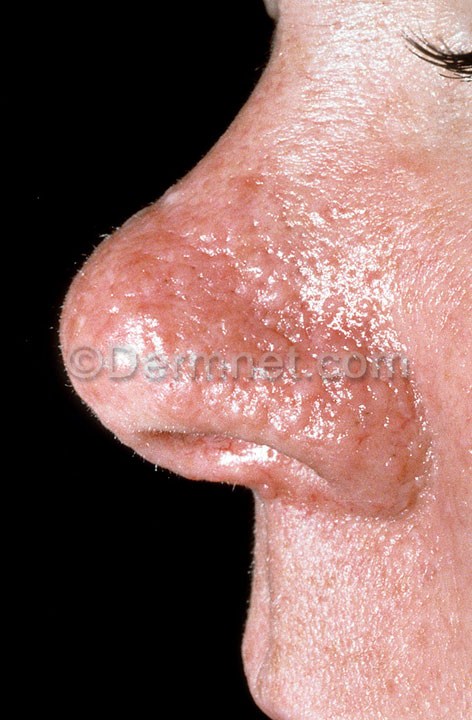
Disease: Systemic Disease